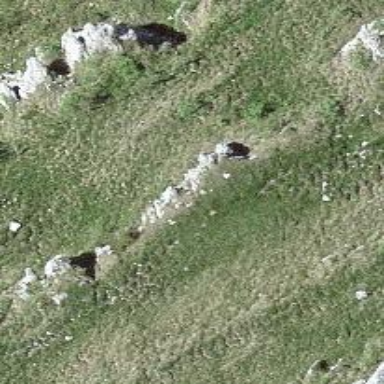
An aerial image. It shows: Cliff in nature.